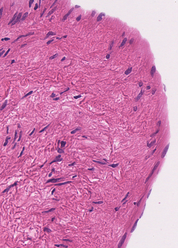
Tumor epithelial tissue: no
Tumor-associated stroma tissue: yes
Normal tissue: no